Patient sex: M
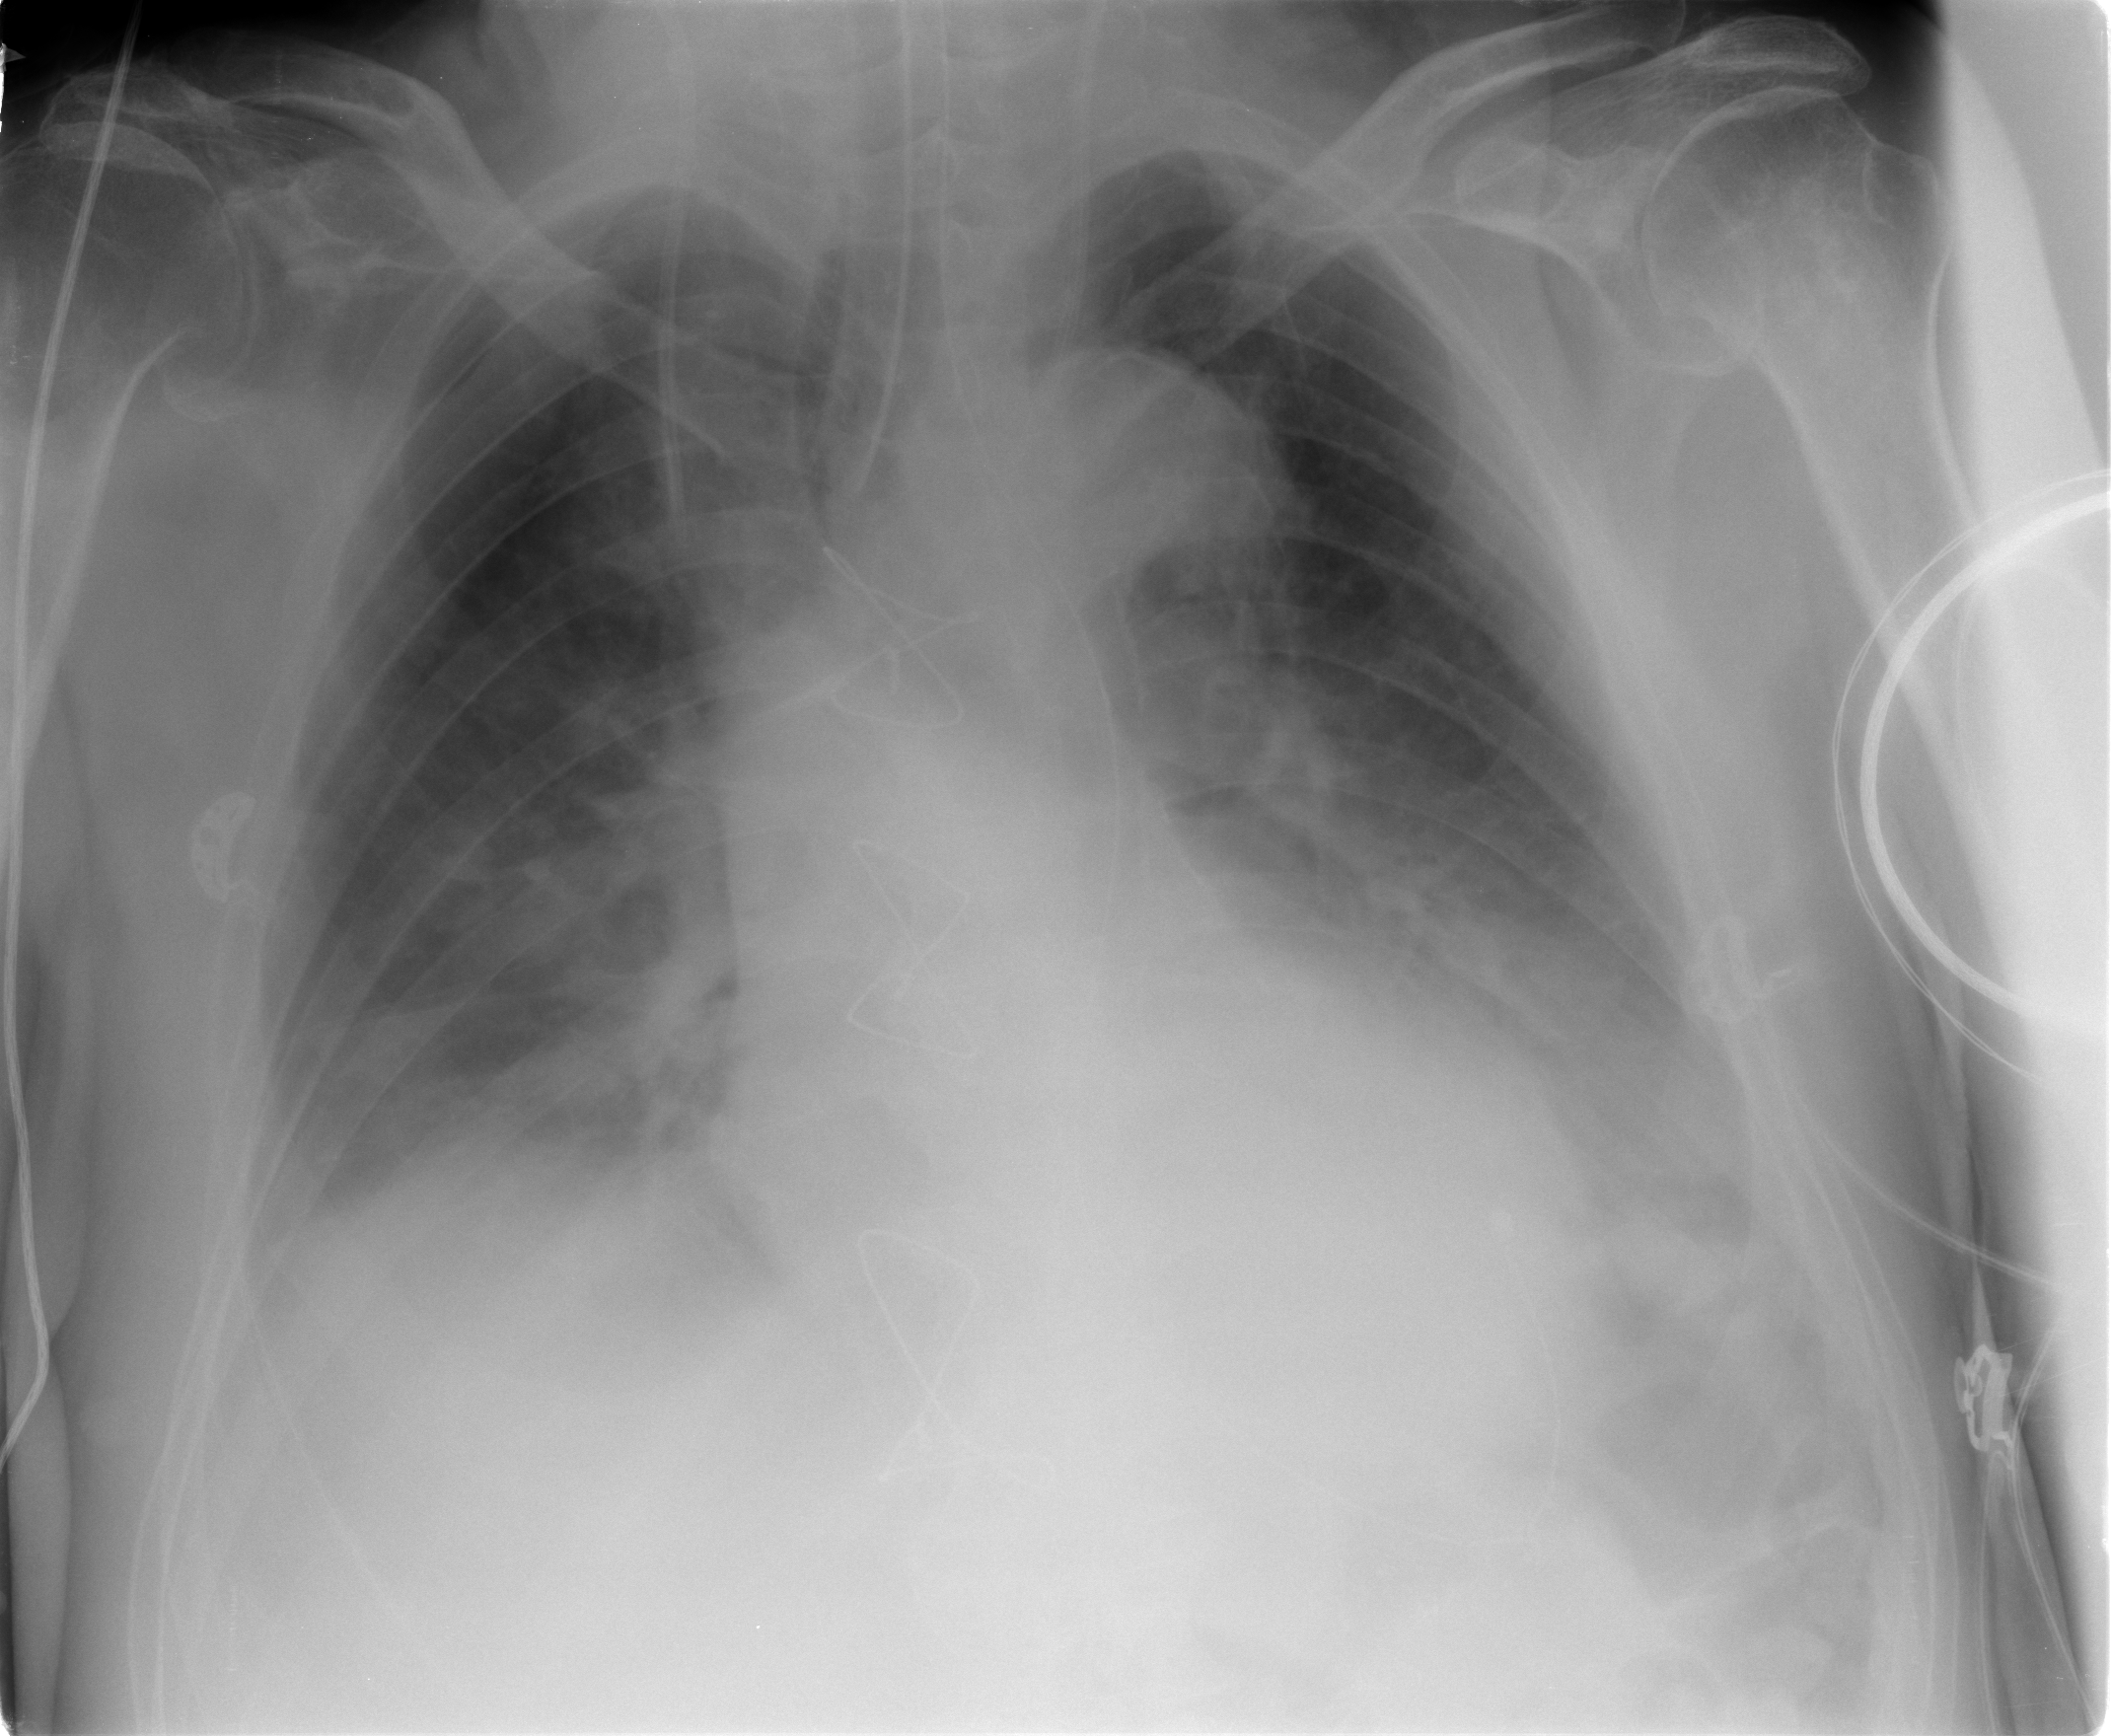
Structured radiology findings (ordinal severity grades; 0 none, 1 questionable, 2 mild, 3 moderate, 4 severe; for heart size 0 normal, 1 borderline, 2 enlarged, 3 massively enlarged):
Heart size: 0
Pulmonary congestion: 2
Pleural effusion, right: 2
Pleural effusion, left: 3
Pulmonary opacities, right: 0
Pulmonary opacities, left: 0
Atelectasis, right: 1
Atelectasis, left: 2